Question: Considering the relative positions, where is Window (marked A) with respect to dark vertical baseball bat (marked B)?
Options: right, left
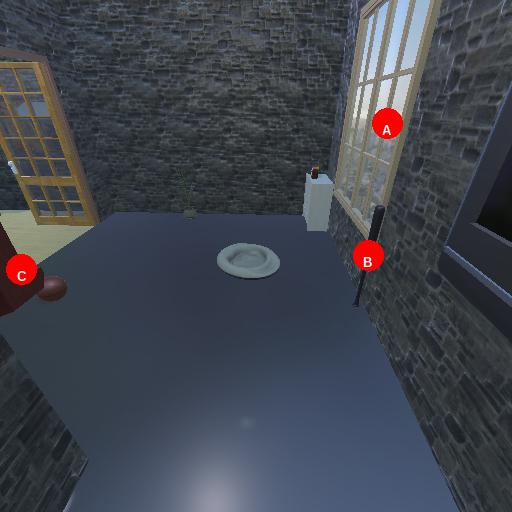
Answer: right